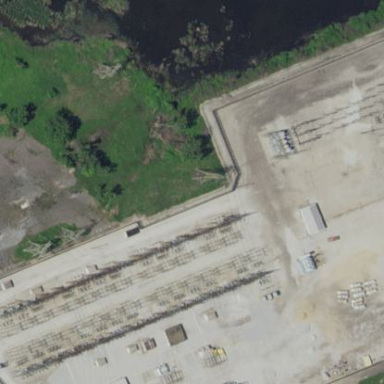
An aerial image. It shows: Power substation.